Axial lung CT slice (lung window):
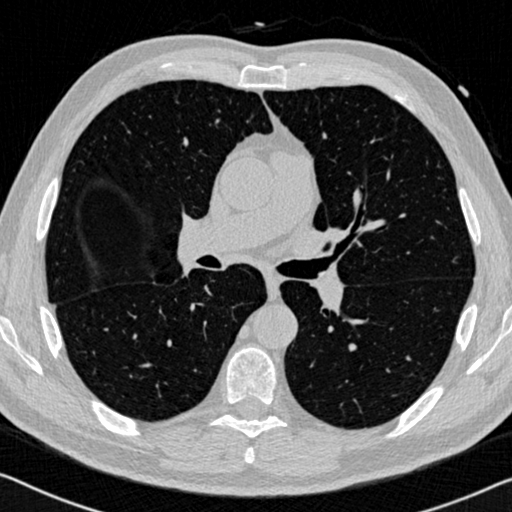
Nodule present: no